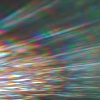
Label: sunburn